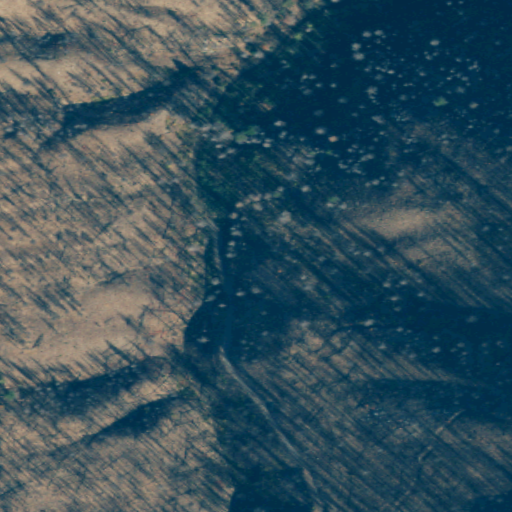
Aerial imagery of depression(s) in Washington named McCall Basin containing grassland, shrub, and evergreen forest